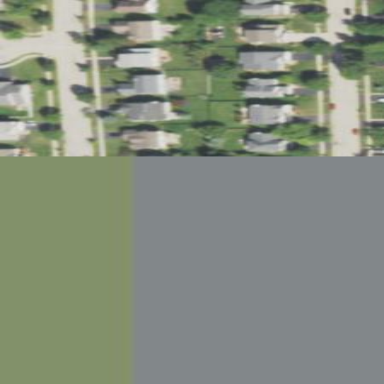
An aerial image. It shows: Sidewalk.